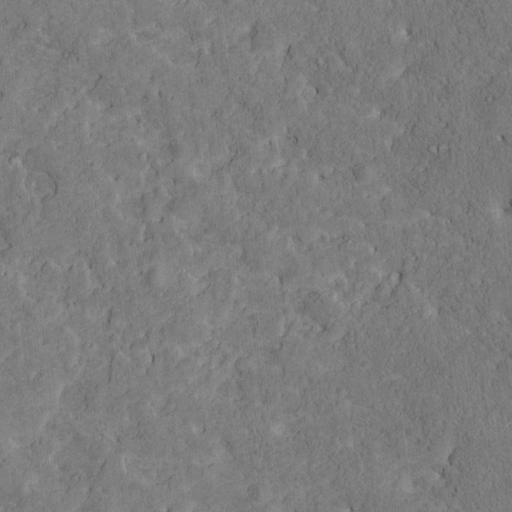
Classes present: Background